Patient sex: F
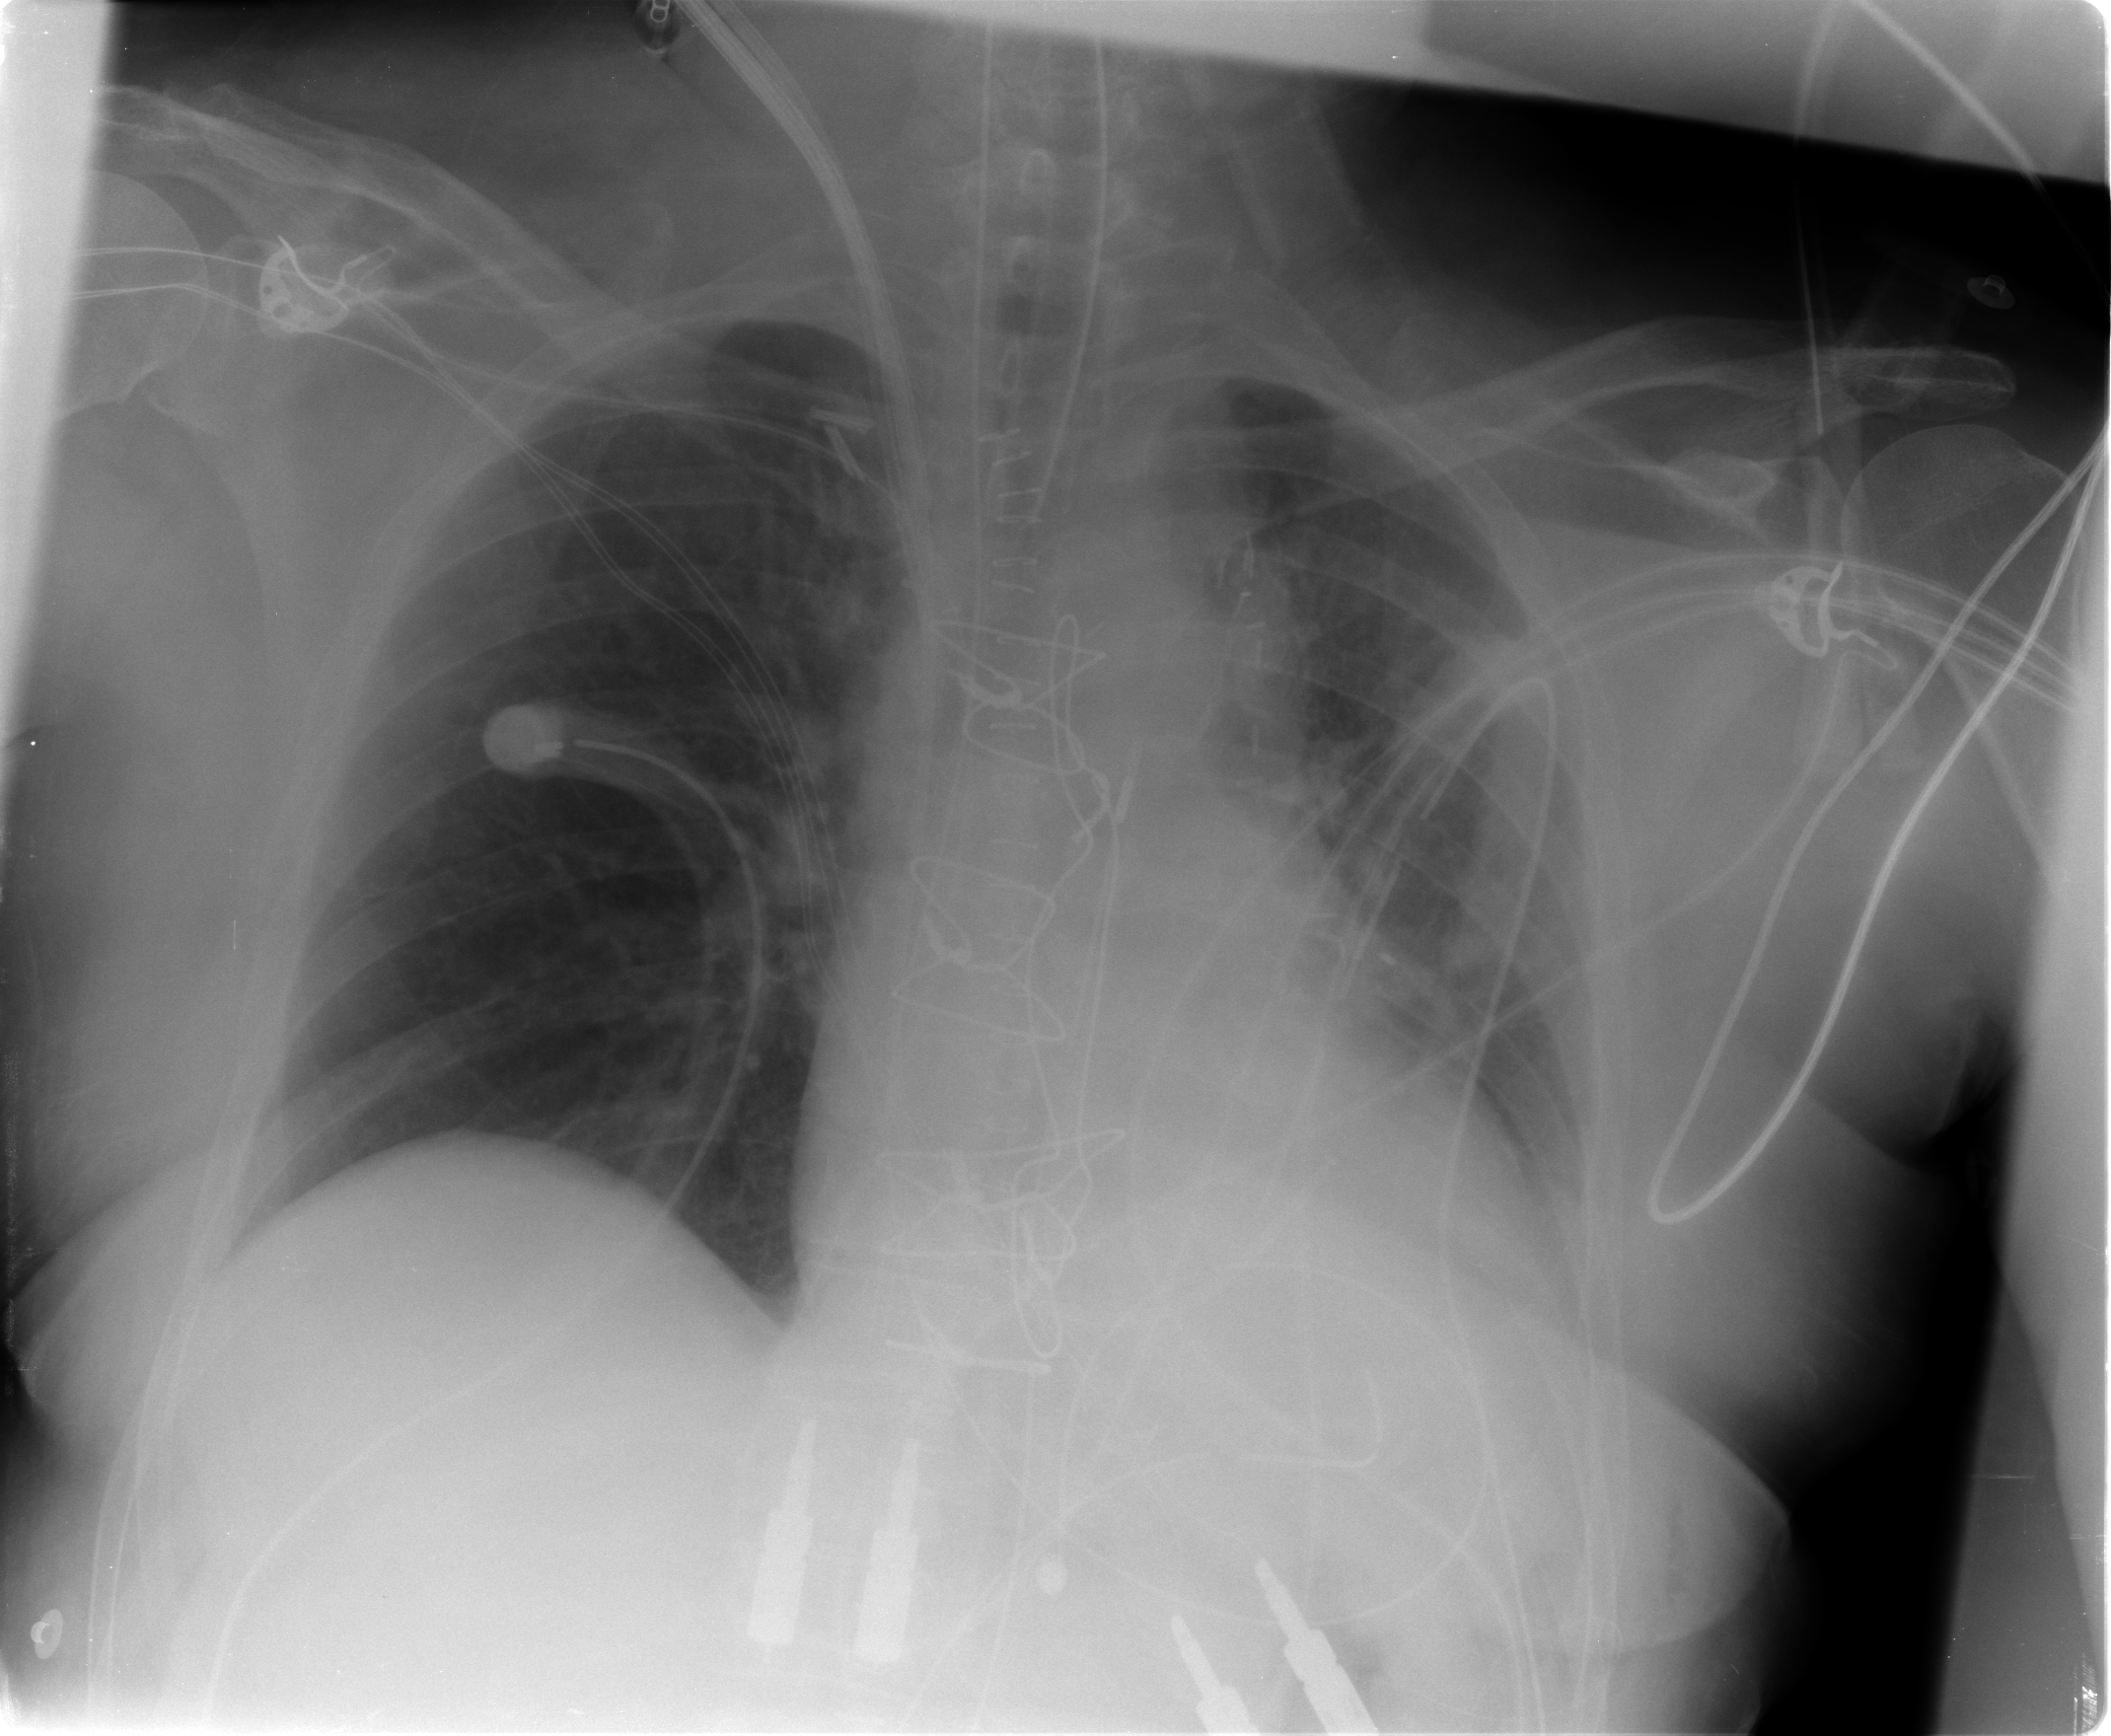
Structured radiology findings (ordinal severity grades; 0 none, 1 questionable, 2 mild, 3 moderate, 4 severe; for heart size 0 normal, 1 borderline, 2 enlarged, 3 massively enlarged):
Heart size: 2
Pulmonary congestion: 1
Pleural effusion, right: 0
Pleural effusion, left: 2
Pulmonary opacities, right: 0
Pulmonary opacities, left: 2
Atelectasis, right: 2
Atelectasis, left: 2